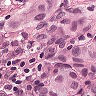
Metastatic tissue present: yes